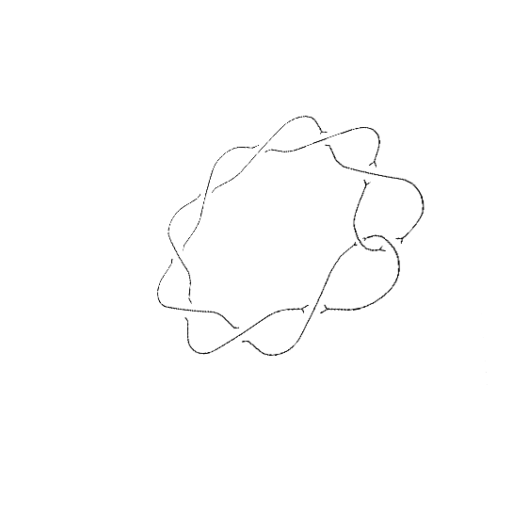
Crossing number: 10